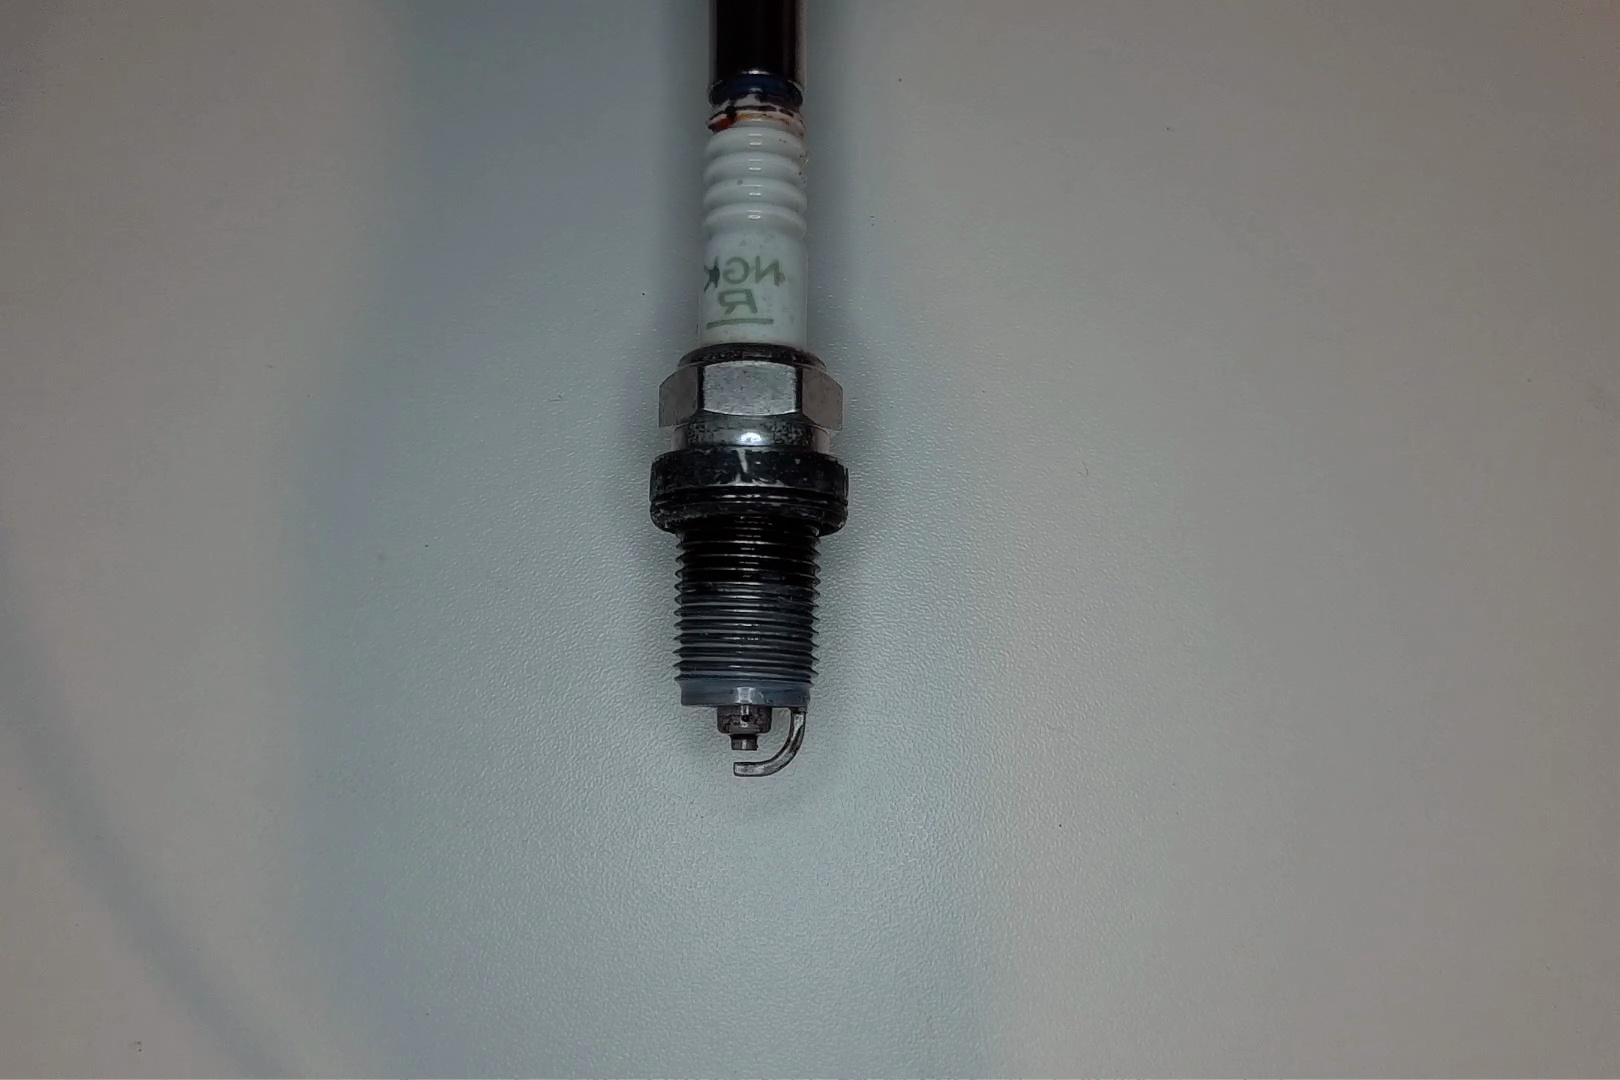
Label: anomaly